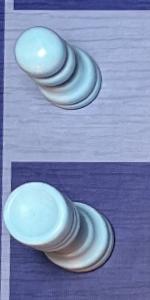
Label: Rook_White